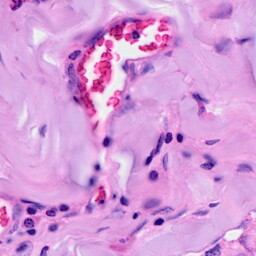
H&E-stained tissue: Breast